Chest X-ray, AP view. Patient: 51 years old, sex M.
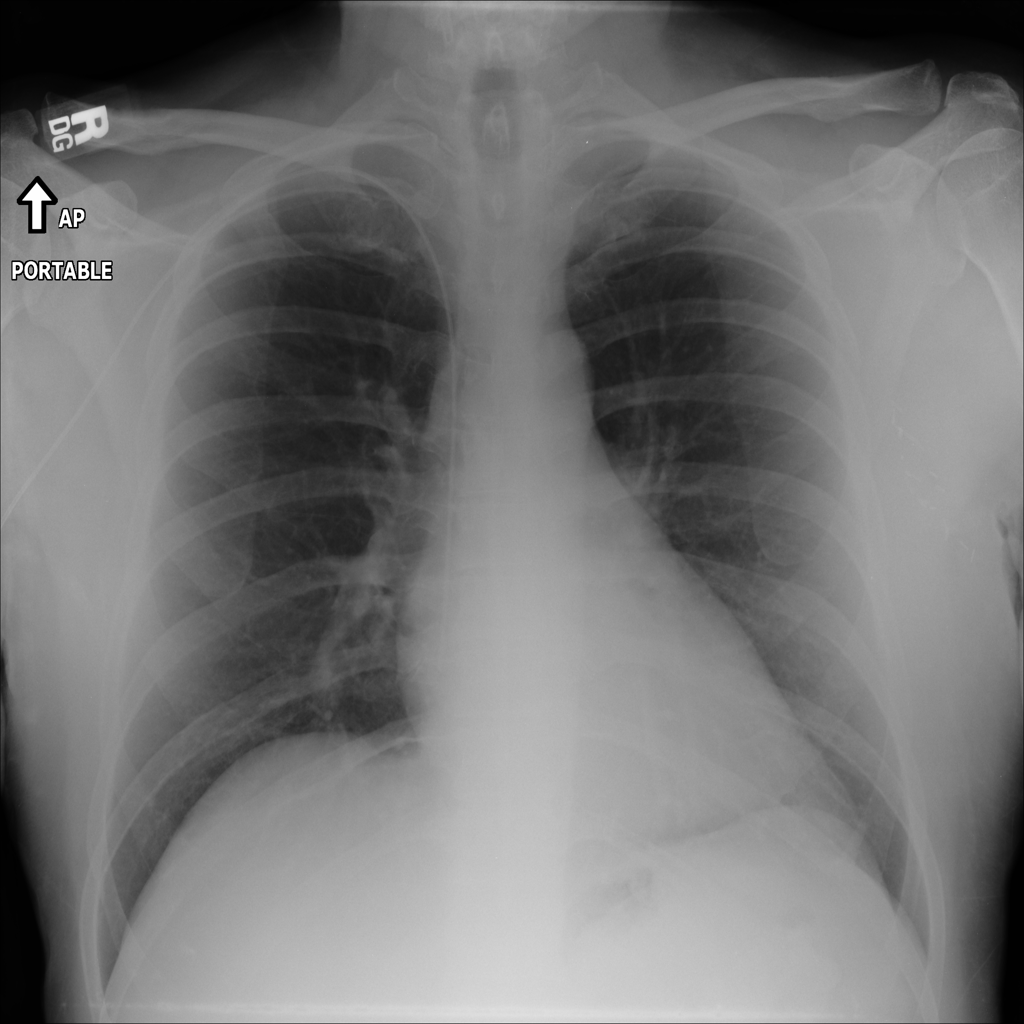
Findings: No Finding